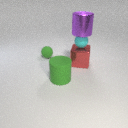
large red metal cube to the right of small green rubber sphere